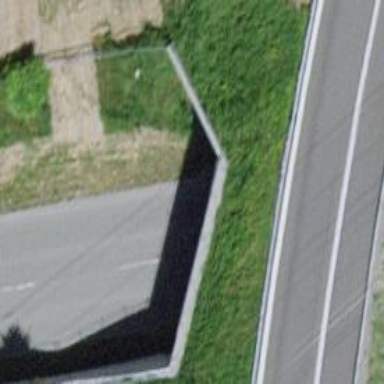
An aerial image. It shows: Secondary road with asphalt surface.